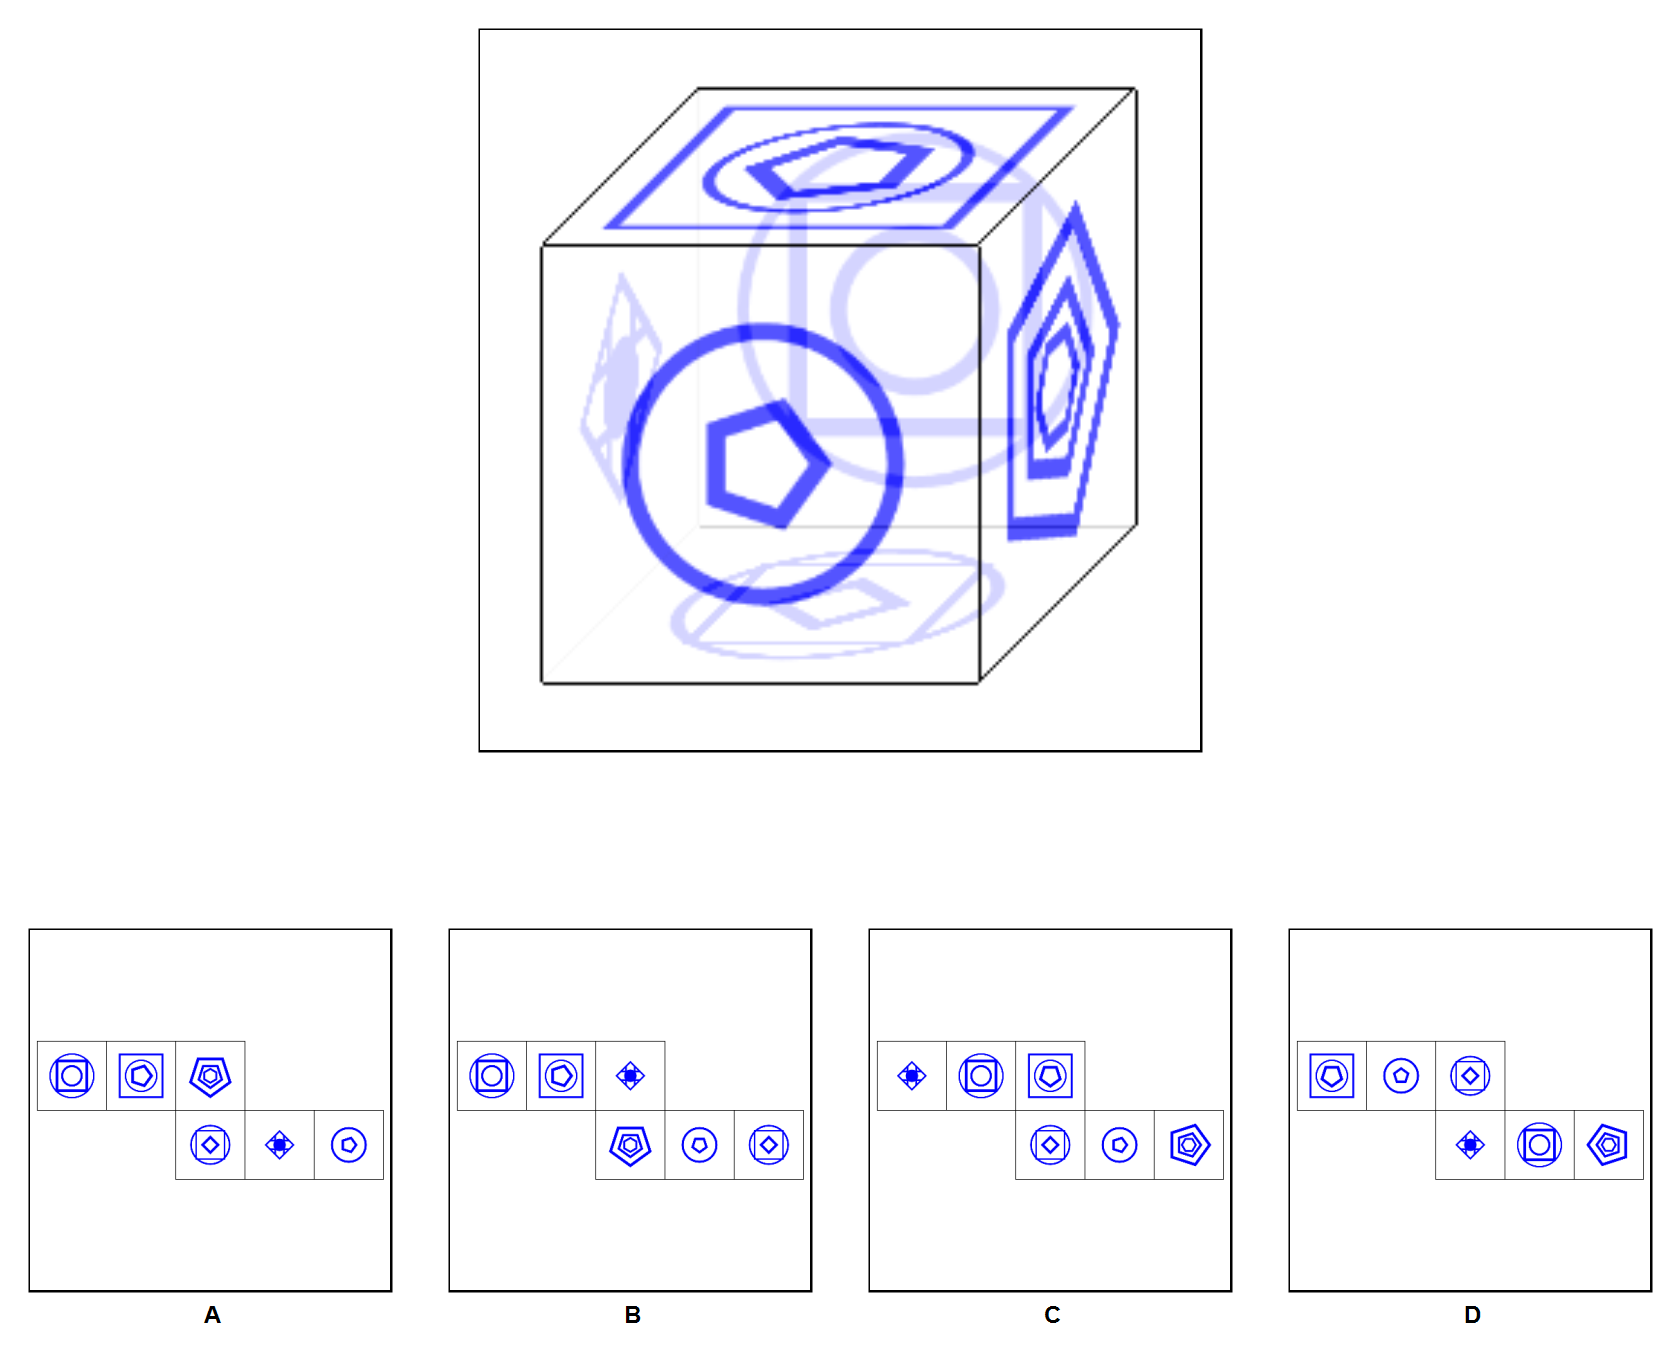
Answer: D